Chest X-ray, PA view. Patient: 37 years old, sex M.
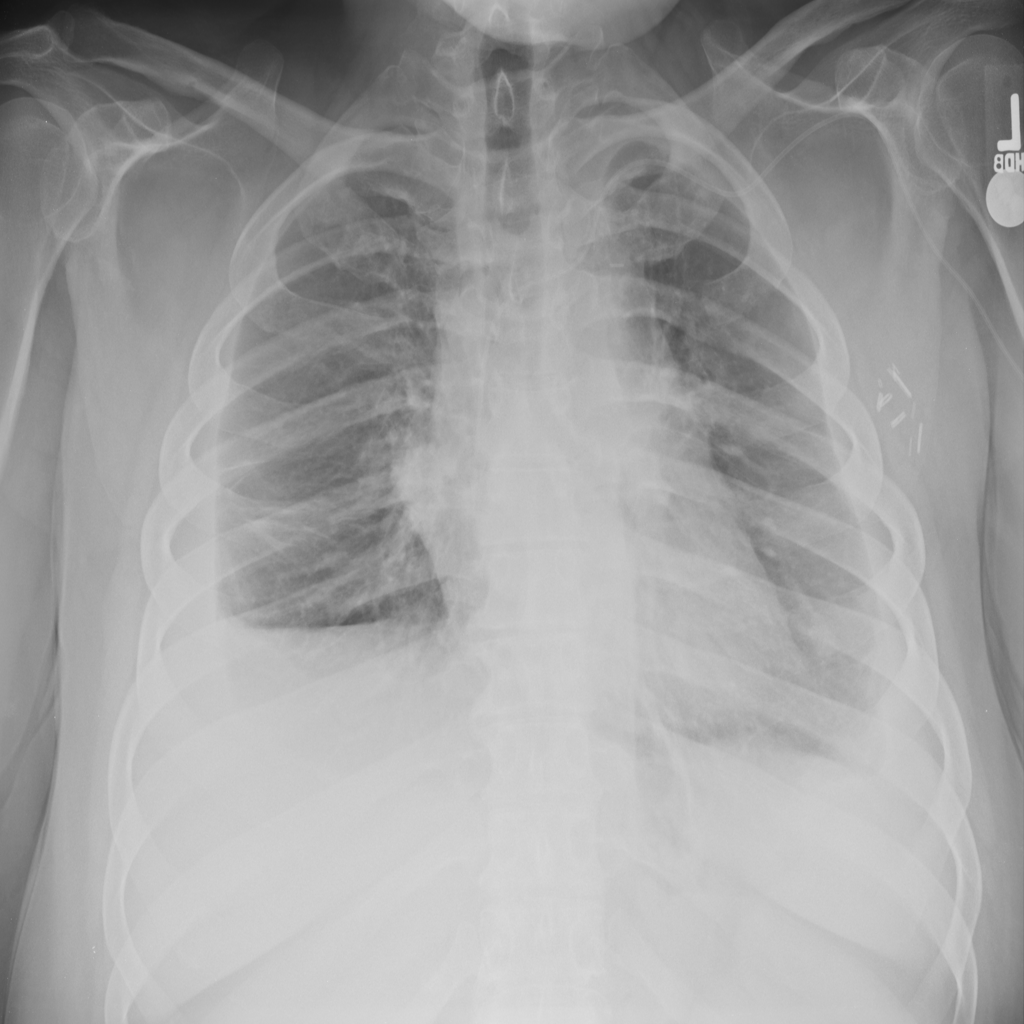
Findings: Pleural_Thickening